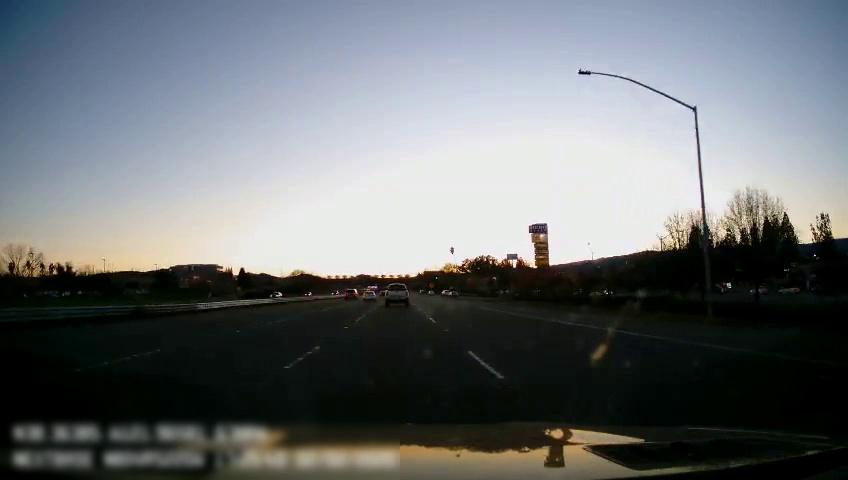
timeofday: Dusk/Dawn/Twilight
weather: Cloudy
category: Drivable Space
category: Vehicles | Car
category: Vehicles | Car
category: Vehicles | SUV
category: Vehicles | Car
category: Vehicles | SUV
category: Vehicles | Truck
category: Lanes | Current Lane
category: Lanes | Current Lane
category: Lanes | Alternate Lane
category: Lanes | Alternate Lane